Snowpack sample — Buffalo Mountain, Silverthorne, Colorado, USA (1/25/25, 10:11 AM MST)
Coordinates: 39.6222, -106.1139
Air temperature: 22 °F
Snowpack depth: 110 cm
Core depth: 30 cm
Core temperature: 42.8 °F
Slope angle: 12°, slope face: 102°
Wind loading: high
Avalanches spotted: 0
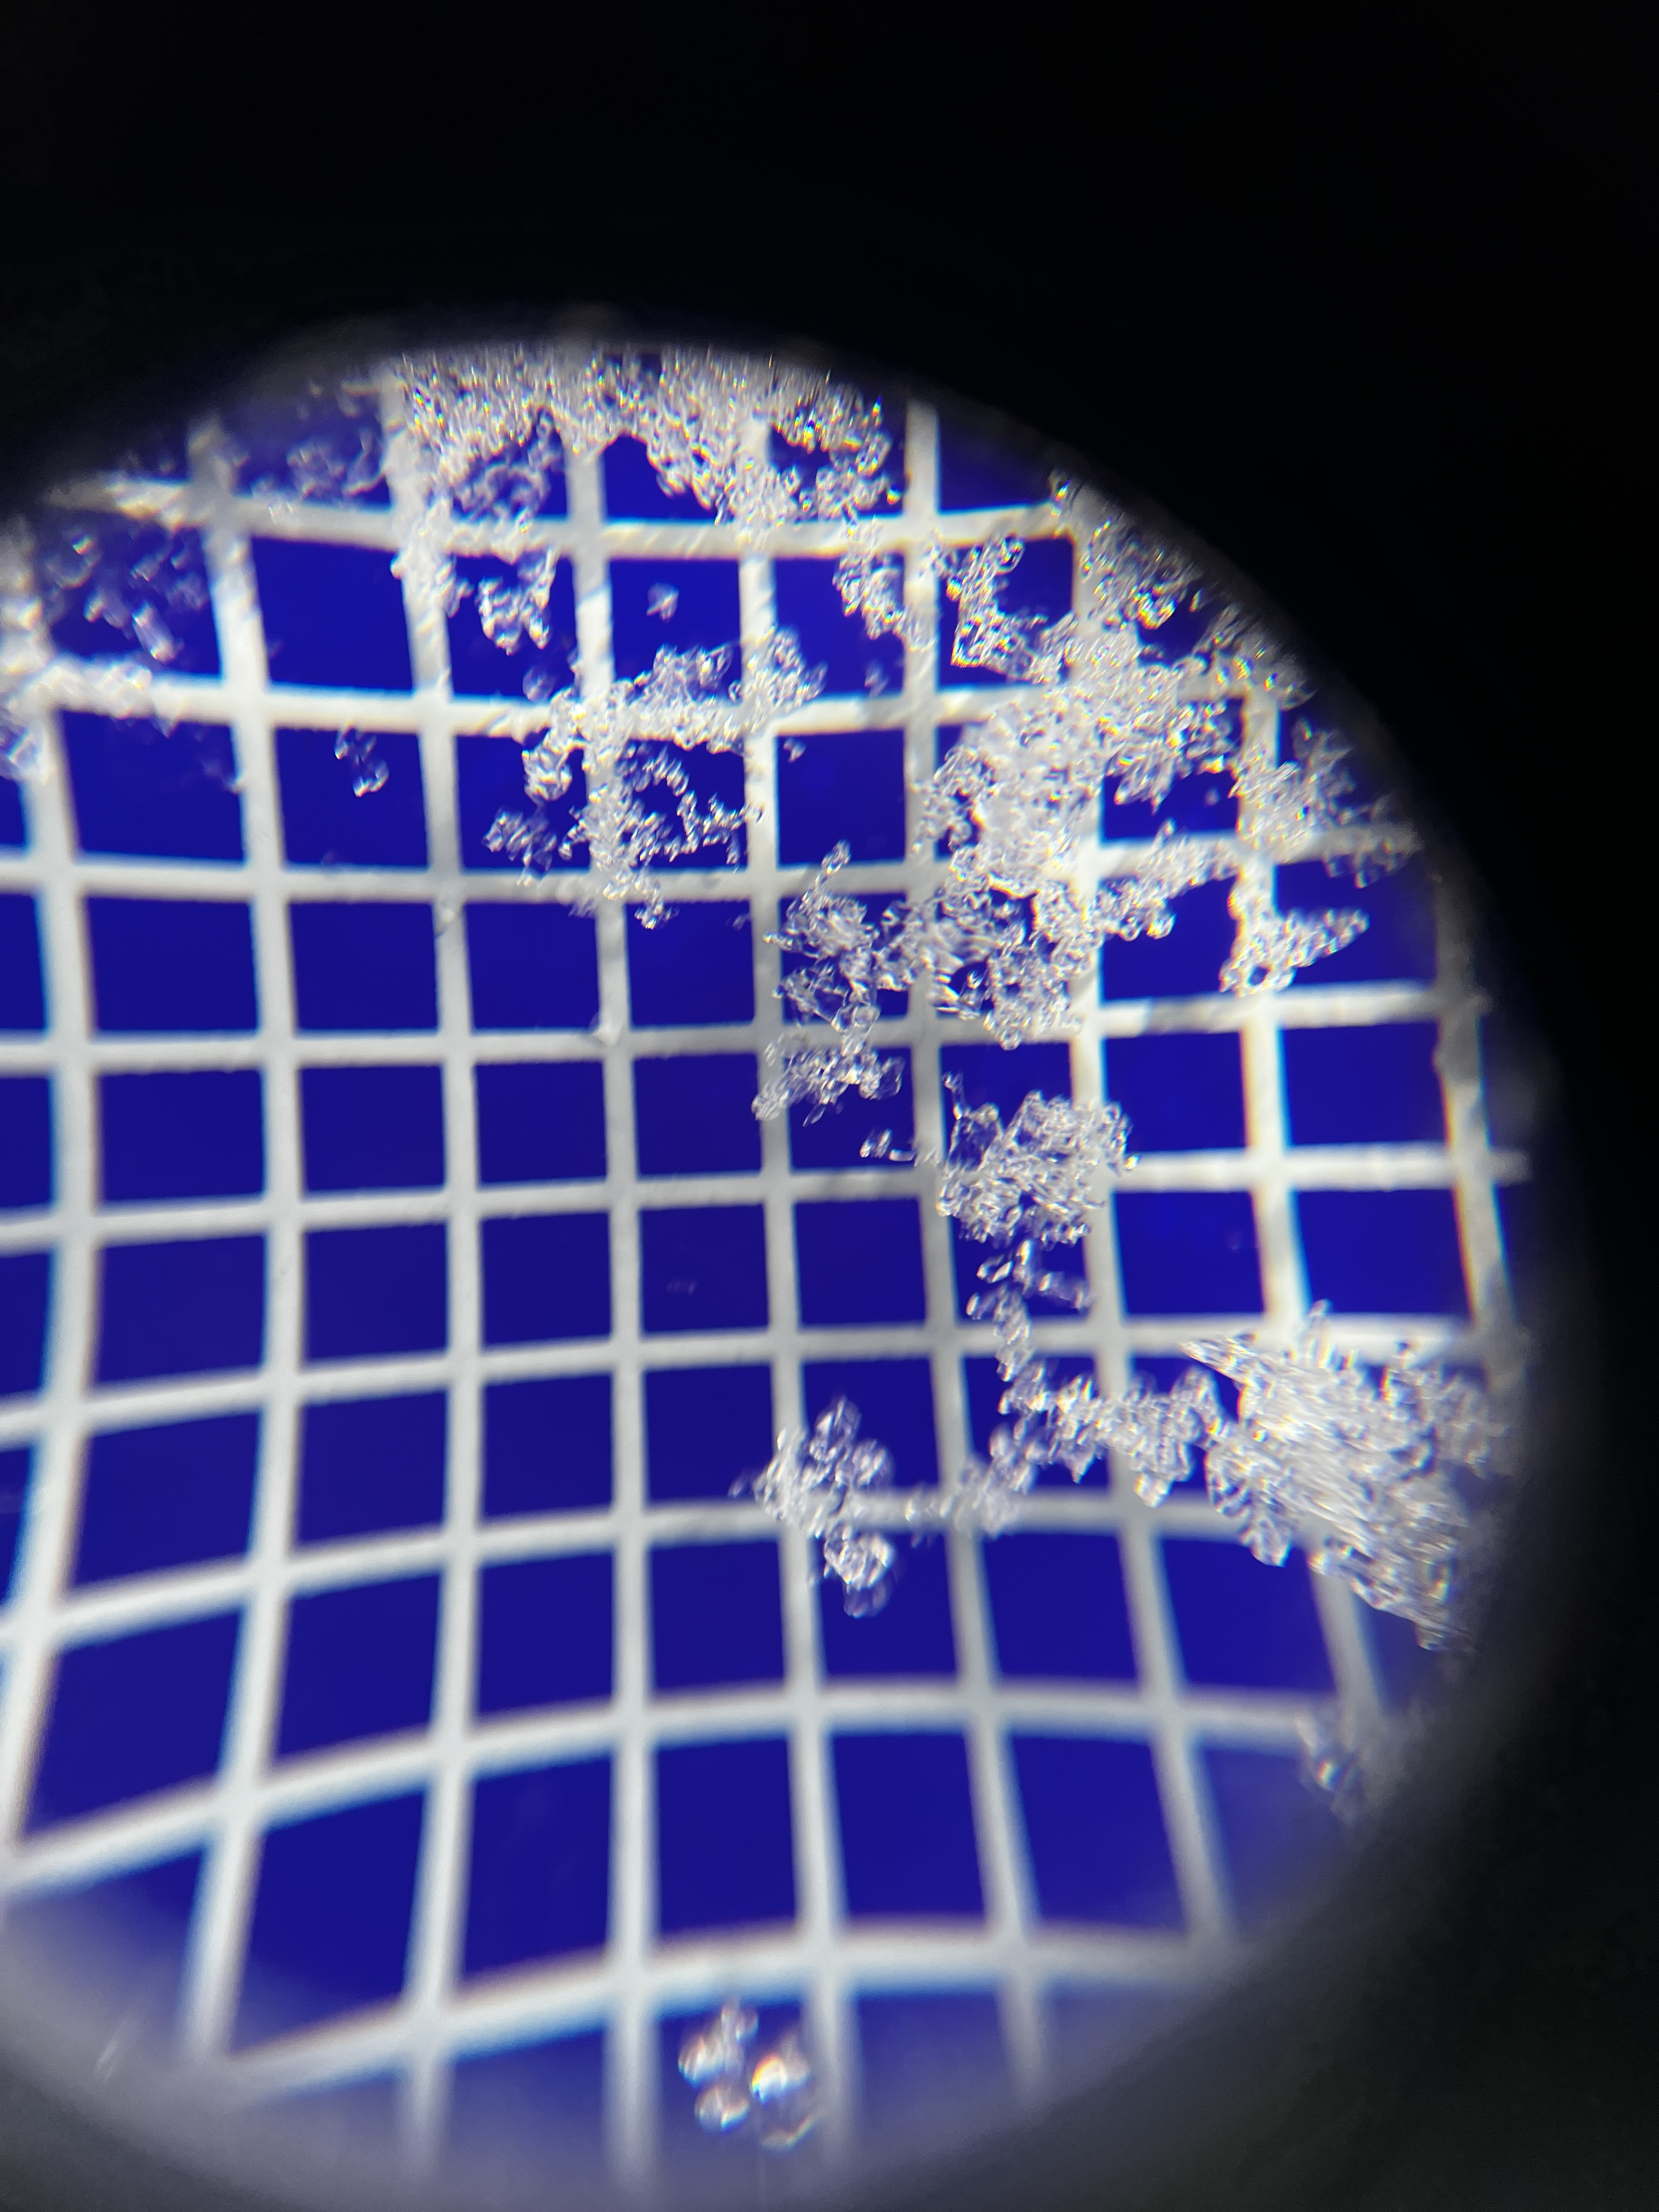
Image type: magnified_profile
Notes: No avalanches nearby, collected on the outskirts of a fire break 15 meters from the treeline, on way to Buffalo and Red Mountain